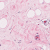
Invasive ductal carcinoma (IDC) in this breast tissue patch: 0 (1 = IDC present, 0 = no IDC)